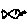
Label: fish